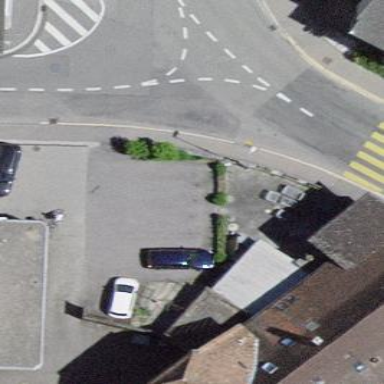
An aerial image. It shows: Street side parking area.